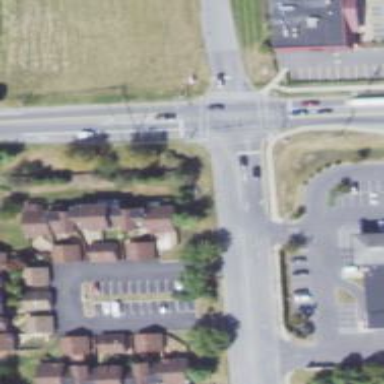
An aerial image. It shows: Crossing on footway.